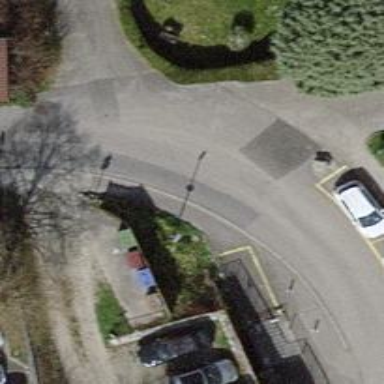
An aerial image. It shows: Asphalt road in residential area.